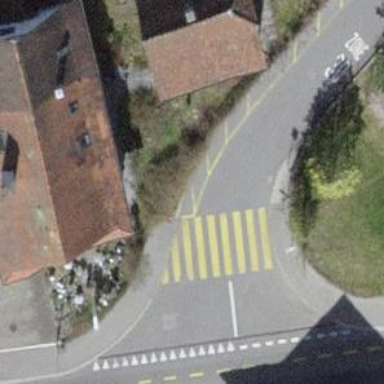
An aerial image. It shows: Uncontrolled zebra crossing on the road.